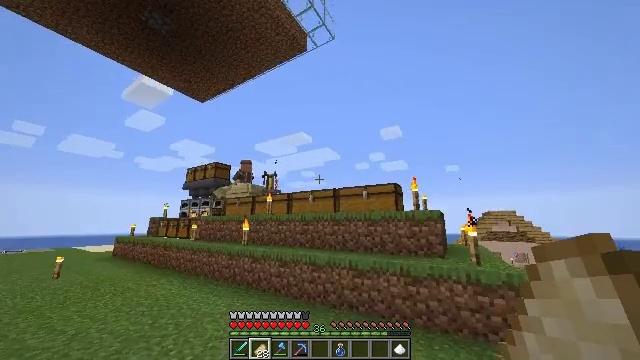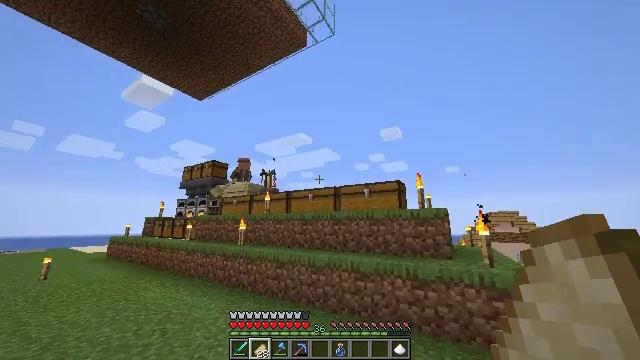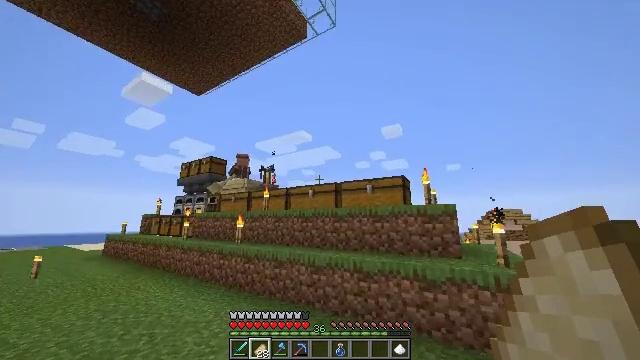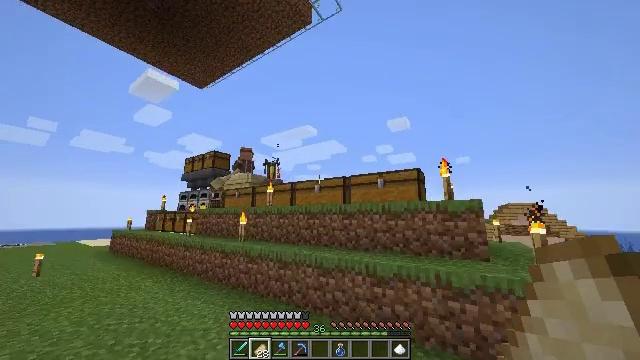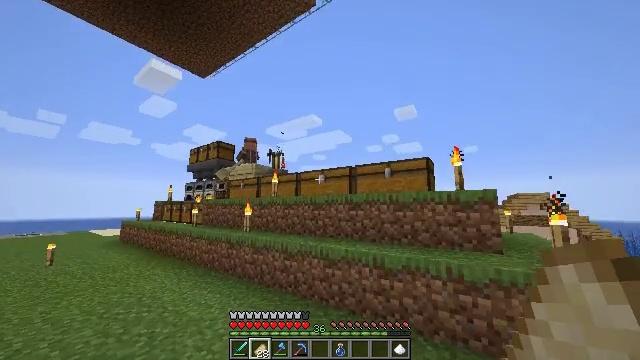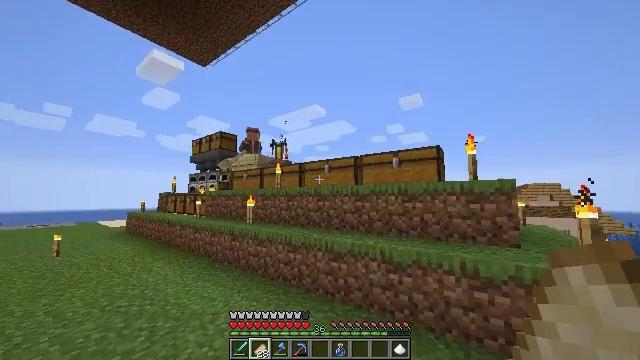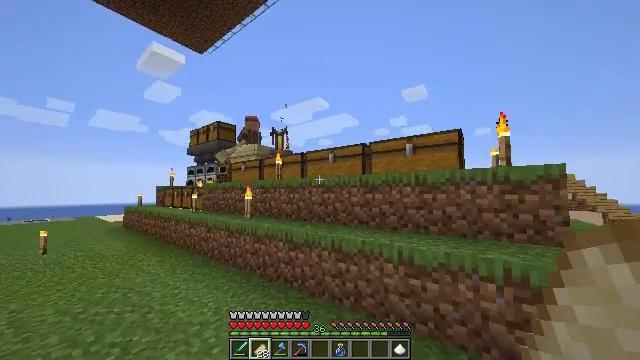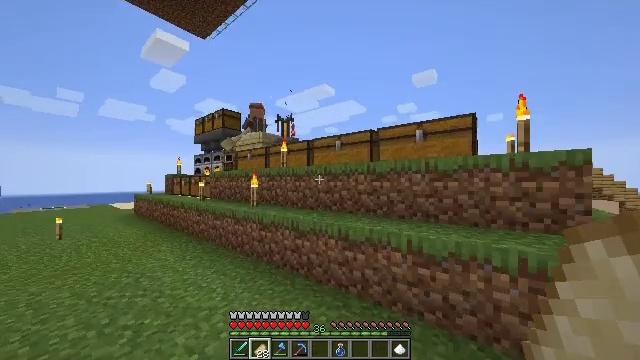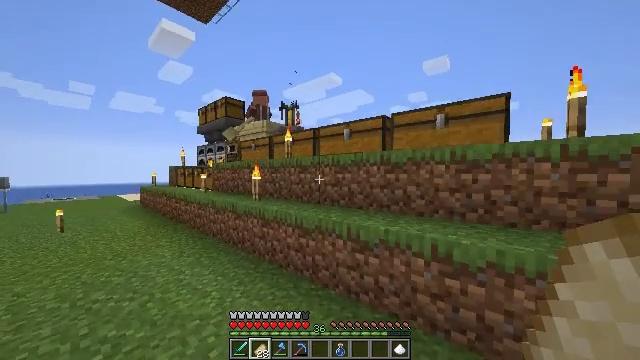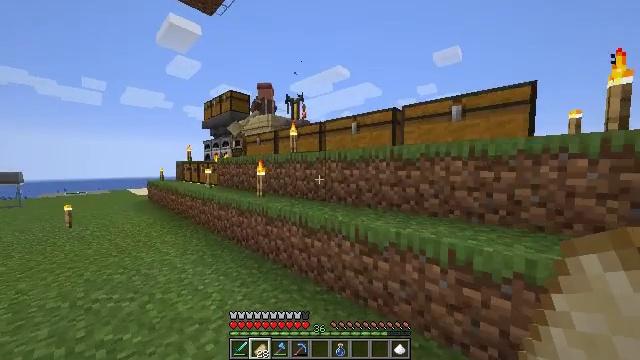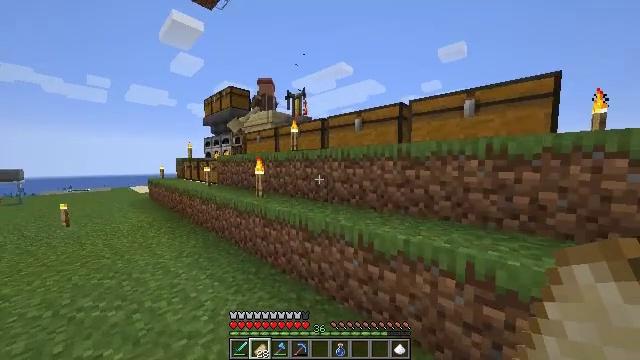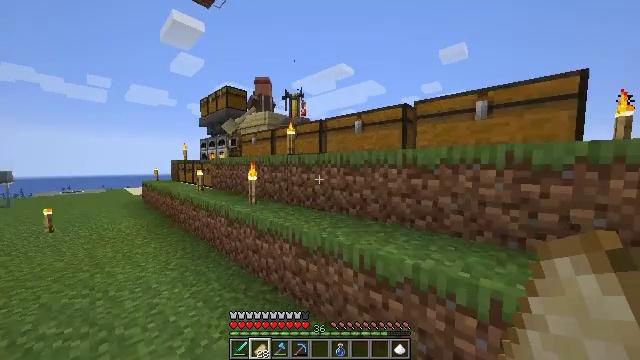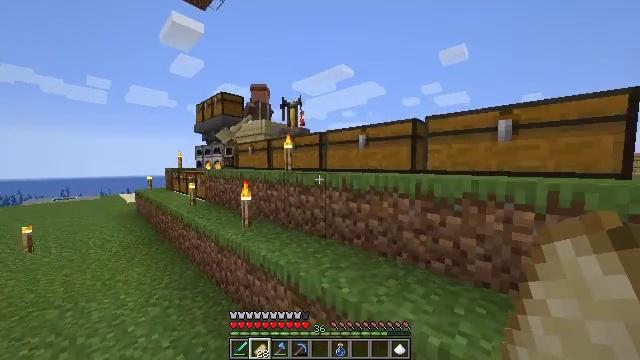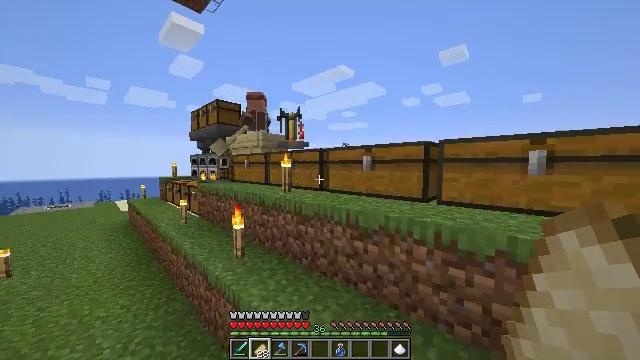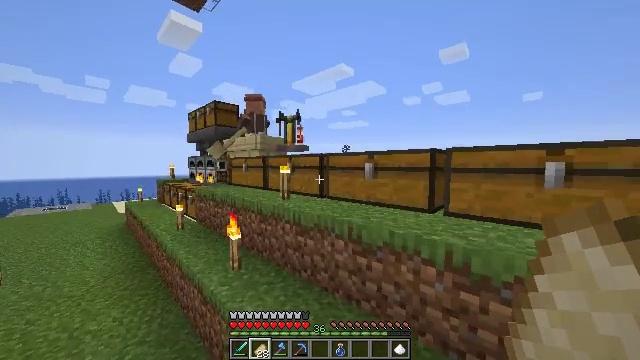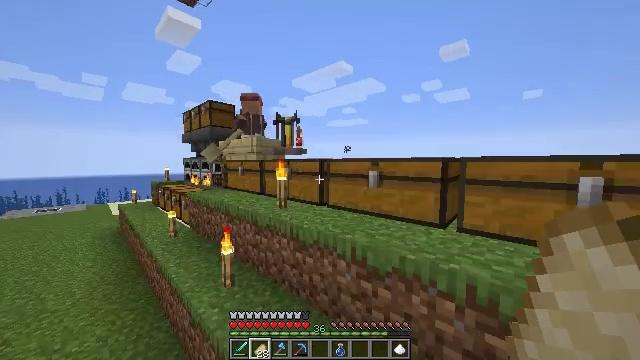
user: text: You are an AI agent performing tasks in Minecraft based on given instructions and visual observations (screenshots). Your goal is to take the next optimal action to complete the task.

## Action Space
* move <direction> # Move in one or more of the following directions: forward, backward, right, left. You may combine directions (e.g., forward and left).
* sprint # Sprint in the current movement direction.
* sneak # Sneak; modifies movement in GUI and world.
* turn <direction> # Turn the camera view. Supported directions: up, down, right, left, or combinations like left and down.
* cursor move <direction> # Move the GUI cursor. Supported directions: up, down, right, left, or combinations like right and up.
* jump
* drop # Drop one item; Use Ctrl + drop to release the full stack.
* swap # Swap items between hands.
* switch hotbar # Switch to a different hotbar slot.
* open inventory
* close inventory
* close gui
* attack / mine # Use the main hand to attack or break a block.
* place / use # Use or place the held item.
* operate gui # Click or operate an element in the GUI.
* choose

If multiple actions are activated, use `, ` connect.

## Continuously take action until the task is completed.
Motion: motion action
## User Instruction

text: Craft fermented spider eye in the crafting menu.
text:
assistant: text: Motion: move forward, sprint
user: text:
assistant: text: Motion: move forward, sprint
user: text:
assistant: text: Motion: move forward, turn left and down
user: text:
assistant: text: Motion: move forward, turn left and down
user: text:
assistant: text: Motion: move forward, turn left and down
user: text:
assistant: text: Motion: move forward, turn down
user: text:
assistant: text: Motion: move forward, turn left and down
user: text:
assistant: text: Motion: move forward, turn left and down
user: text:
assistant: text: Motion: move forward, turn left and down
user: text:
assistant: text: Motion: move forward
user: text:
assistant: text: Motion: move forward, jump
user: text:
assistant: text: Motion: move forward, jump
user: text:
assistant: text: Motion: move forward, jump
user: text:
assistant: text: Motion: move forward, jump
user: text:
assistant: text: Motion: move forward, jump
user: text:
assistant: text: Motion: move forward, jump
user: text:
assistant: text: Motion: move forward, jump
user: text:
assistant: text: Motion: move forward, jump
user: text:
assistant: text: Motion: move forward, jump
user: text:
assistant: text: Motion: move forward, sprint, jump
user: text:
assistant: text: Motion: move forward, sprint, jump
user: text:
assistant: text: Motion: move forward, sprint, jump
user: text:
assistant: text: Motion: move forward, sprint, jump
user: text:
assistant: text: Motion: move forward, jump
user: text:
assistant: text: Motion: move forward, jump
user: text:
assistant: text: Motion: no_op
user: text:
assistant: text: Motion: no_op
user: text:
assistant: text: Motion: no_op
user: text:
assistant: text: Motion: no_op
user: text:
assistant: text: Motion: no_op